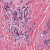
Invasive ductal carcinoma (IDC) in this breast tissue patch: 1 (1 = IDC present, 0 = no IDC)